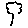
Label: tree